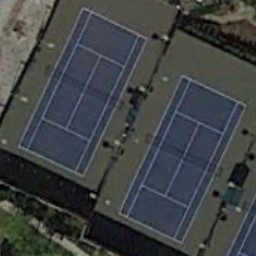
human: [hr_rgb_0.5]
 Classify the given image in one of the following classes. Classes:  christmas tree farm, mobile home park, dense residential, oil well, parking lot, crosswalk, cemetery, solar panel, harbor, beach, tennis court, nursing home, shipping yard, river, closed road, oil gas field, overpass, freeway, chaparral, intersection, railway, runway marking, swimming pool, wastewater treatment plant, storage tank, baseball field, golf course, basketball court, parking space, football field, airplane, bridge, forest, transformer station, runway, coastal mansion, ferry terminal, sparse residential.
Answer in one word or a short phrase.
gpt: tennis court